Field crop: maize
Growth stage: 2
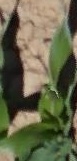
Species: maize